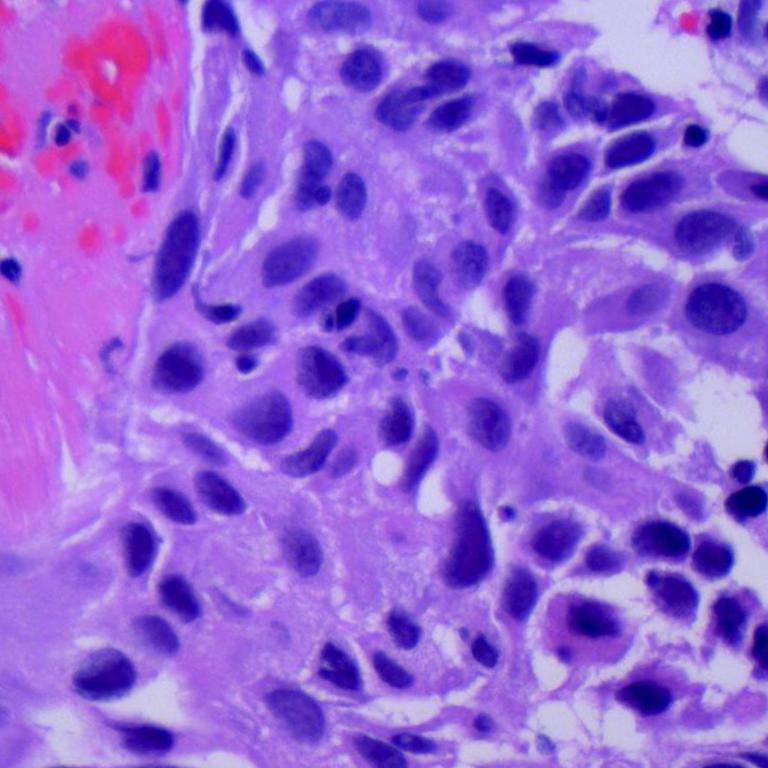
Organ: lung
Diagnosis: squamous carcinomas